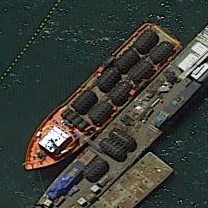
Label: Cargo_ship